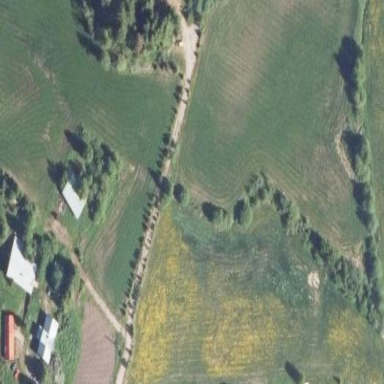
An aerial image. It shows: Farmyard area.